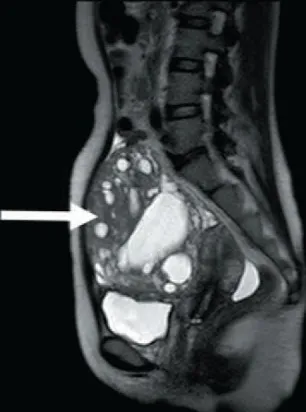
Sagittal.
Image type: radiology (mri)